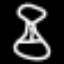
Label: hourglass